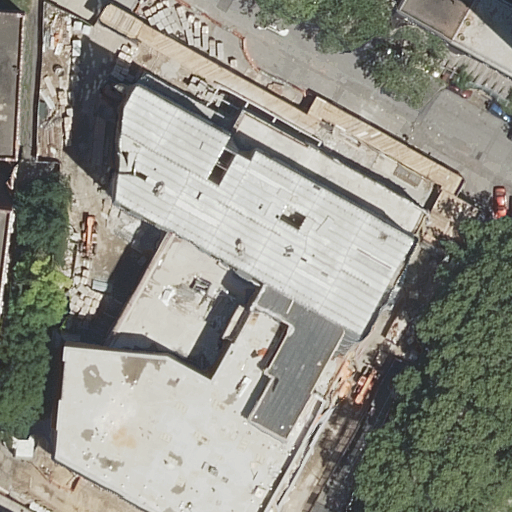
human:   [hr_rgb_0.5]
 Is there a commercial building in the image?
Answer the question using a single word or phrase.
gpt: no

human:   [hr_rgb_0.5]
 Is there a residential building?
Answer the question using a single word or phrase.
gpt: yes

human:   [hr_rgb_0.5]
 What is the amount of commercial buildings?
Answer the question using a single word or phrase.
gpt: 0

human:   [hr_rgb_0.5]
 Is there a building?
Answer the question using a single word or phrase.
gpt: yes

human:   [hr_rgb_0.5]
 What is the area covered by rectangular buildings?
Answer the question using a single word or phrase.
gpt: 203m2

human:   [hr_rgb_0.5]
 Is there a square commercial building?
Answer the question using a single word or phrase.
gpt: no

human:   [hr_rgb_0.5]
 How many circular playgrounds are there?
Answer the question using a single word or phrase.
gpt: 0

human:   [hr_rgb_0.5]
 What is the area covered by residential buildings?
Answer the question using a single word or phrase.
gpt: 2125m2

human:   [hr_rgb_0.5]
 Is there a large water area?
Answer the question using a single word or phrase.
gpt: no

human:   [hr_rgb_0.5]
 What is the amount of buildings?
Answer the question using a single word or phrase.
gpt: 5

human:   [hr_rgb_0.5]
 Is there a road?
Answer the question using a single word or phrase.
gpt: yes

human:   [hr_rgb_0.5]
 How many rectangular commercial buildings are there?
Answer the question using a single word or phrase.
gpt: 0

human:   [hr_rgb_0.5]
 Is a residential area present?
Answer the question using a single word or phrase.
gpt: yes

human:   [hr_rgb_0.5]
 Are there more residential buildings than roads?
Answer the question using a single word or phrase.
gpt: no

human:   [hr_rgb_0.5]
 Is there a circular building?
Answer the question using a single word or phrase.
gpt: no

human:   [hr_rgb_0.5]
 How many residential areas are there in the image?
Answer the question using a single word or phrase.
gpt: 1

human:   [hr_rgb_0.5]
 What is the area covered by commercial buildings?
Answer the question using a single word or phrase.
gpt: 0m2

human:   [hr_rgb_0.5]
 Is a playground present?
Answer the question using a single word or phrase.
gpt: yes

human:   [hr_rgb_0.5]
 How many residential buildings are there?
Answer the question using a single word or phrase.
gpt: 4

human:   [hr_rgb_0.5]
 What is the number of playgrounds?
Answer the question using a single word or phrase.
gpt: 1

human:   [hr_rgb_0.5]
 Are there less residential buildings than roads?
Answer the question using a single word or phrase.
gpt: yes

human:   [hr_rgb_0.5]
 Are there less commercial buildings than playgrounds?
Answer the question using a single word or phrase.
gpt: yes

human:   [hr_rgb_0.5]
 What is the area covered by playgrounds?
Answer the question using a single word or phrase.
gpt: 1929m2

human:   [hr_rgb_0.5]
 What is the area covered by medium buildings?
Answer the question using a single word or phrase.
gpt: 269m2

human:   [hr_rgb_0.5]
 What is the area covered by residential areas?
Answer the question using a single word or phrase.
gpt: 3538m2

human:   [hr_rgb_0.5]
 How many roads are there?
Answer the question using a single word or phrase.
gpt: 6

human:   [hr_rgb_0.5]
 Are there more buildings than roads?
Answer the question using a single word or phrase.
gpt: no

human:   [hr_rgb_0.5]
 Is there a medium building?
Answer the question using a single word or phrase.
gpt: yes

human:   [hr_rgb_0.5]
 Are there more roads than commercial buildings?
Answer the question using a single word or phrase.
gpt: yes

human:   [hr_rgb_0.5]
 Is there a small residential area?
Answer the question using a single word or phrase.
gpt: no

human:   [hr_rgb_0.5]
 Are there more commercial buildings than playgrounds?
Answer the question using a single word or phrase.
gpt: no

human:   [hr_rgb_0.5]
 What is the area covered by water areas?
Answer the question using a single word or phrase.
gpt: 0m2

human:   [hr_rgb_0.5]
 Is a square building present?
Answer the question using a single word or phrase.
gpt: no

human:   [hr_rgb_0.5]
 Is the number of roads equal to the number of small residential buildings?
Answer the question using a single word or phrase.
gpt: no

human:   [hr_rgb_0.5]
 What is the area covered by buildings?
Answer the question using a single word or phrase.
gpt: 4302m2

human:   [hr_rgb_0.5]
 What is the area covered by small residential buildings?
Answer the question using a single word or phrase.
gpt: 84m2

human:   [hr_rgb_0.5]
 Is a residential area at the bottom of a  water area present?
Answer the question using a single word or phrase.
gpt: no

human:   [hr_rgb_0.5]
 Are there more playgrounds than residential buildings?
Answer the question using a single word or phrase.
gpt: no

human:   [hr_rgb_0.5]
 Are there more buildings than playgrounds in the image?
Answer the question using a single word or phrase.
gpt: yes

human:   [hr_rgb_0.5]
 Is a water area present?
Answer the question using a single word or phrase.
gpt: no

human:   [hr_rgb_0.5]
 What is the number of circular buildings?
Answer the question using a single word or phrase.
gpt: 0

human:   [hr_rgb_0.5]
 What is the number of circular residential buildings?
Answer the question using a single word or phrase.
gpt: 0

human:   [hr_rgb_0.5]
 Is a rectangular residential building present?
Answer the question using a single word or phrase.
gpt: yes

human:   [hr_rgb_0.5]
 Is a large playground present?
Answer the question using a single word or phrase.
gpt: yes

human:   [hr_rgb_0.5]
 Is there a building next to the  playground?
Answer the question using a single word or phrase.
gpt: yes

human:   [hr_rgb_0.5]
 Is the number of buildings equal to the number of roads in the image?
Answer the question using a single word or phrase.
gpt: no

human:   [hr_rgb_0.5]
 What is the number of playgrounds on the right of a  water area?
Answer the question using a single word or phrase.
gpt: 0

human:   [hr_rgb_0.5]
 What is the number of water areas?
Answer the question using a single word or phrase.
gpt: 0

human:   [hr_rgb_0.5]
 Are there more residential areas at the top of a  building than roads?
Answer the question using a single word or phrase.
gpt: no

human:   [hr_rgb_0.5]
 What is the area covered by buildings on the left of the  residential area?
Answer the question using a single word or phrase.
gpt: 0m2

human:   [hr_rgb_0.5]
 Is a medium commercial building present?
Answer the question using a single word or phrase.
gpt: no

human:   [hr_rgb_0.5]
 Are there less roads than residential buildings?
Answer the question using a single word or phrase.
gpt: no

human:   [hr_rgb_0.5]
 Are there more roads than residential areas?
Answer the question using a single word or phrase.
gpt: yes

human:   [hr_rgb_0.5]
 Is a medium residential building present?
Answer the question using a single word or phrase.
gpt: yes

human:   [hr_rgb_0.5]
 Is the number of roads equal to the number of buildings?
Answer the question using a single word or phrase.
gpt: no

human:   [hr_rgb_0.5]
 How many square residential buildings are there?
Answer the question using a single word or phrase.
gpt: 0

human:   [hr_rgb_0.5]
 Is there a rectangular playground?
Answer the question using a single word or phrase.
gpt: yes

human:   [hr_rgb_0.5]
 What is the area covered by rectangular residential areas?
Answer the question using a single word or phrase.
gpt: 0m2

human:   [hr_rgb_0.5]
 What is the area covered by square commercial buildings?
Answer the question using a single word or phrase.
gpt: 0m2

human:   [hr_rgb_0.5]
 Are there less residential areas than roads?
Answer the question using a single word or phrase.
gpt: yes

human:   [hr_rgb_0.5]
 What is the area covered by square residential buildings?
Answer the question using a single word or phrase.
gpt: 0m2

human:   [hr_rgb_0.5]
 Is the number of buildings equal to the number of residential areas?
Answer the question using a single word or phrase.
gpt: no

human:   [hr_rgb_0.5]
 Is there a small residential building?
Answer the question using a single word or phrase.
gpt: yes

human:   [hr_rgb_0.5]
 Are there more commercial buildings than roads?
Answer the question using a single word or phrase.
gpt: no